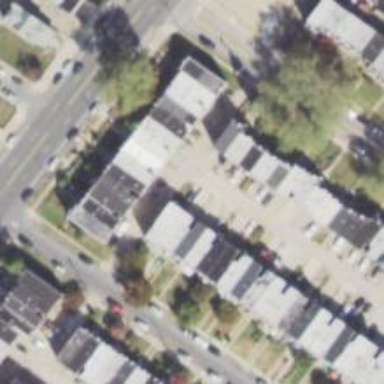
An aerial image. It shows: Alleyway designated as service road.